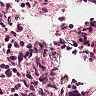
Metastatic tissue present: no